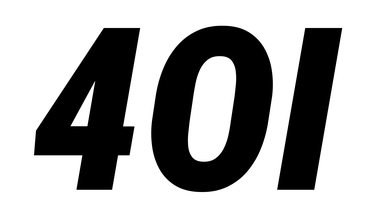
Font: Roboto-Italic_Condensed_Black_Italic